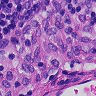
Metastatic tissue present: no